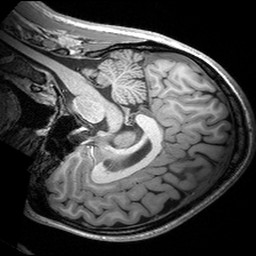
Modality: T1w
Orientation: sagittal
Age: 24
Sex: female
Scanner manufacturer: siemens
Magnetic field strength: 3 T
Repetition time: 2.53 s
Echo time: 0.00299 s